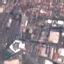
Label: Industrial